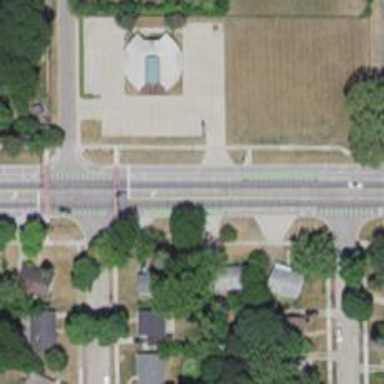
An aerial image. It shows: Secondary road with buffered cycle lane.